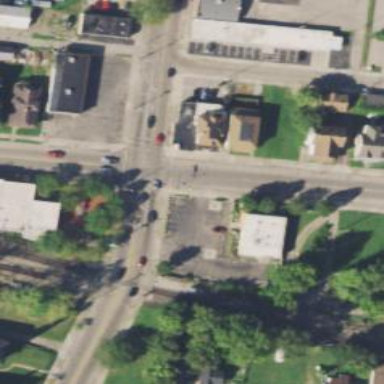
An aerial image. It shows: Crossing with line markings on the road.